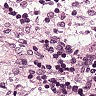
Metastatic tissue present: no